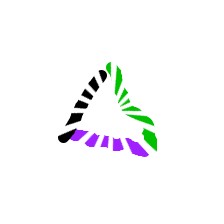
Shape: triangle